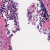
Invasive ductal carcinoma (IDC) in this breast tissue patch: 0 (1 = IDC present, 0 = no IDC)